Question: I'm trying to come up with some sort solution to a problem where I have to provide a user with dynamic dropdowns depending on the options they choose.
Currently I have 3 tables that are normalized as such.

Currently this works well with my HTML select elements, where if I select John Doe I would get Paul, Kevin and Dick as my second options and if I were to choose Kevin I would get Drake and Kanye as a third option.
My issue is that I do not want to keep creating tables since I would like to add more layers of staff_level in my application.
How would I approach this and have a fully dynamic table structure using PHP and MySQL?
Thank you for taking your time to read this.
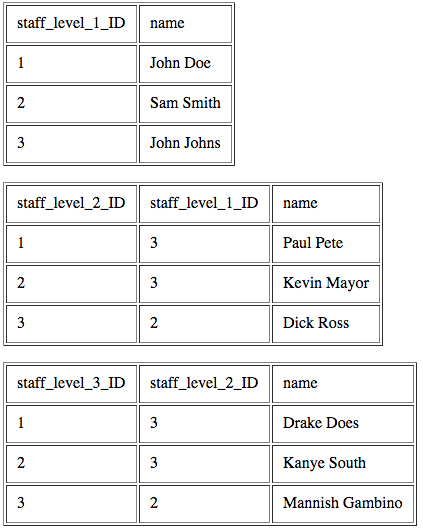
Answer: You want an association table between the people. Put all of them in one table with unique IDs like so:
'''
Table Staff
id | Name | <Other fields>
----+-------------+----------
1 | John Doe |
2 | Sam Smith |
3 | John Johns |
4 | Paul Pete |
5 | Kevin Mayor |
6 | Dick Ross |
...
'''
Then the association table named whatever you like - maybe StaffHeirarchy:
'''
Table StaffRelationships
id | ManagerId | SubordinateId
---+-----------+--------------
* | Null | 1 # Has no manager
* | 2 | 6 # Dick Ross is subordinate to Sam Smith
'''
This table should have an id field for unique keys, but you don't have to care about what it is (it's not used as a Foreign Key as the 'Staff.id' field is), which is why I put '*' there - in reality it would be some integer id.
I haven't seen your PHP for pulling values out of the database, but it is basically the same - query the association table filtering for the id of the manager you are looking for and you will get the ids of the subordinates (which you can 'JOIN' on the staff table to get the names).